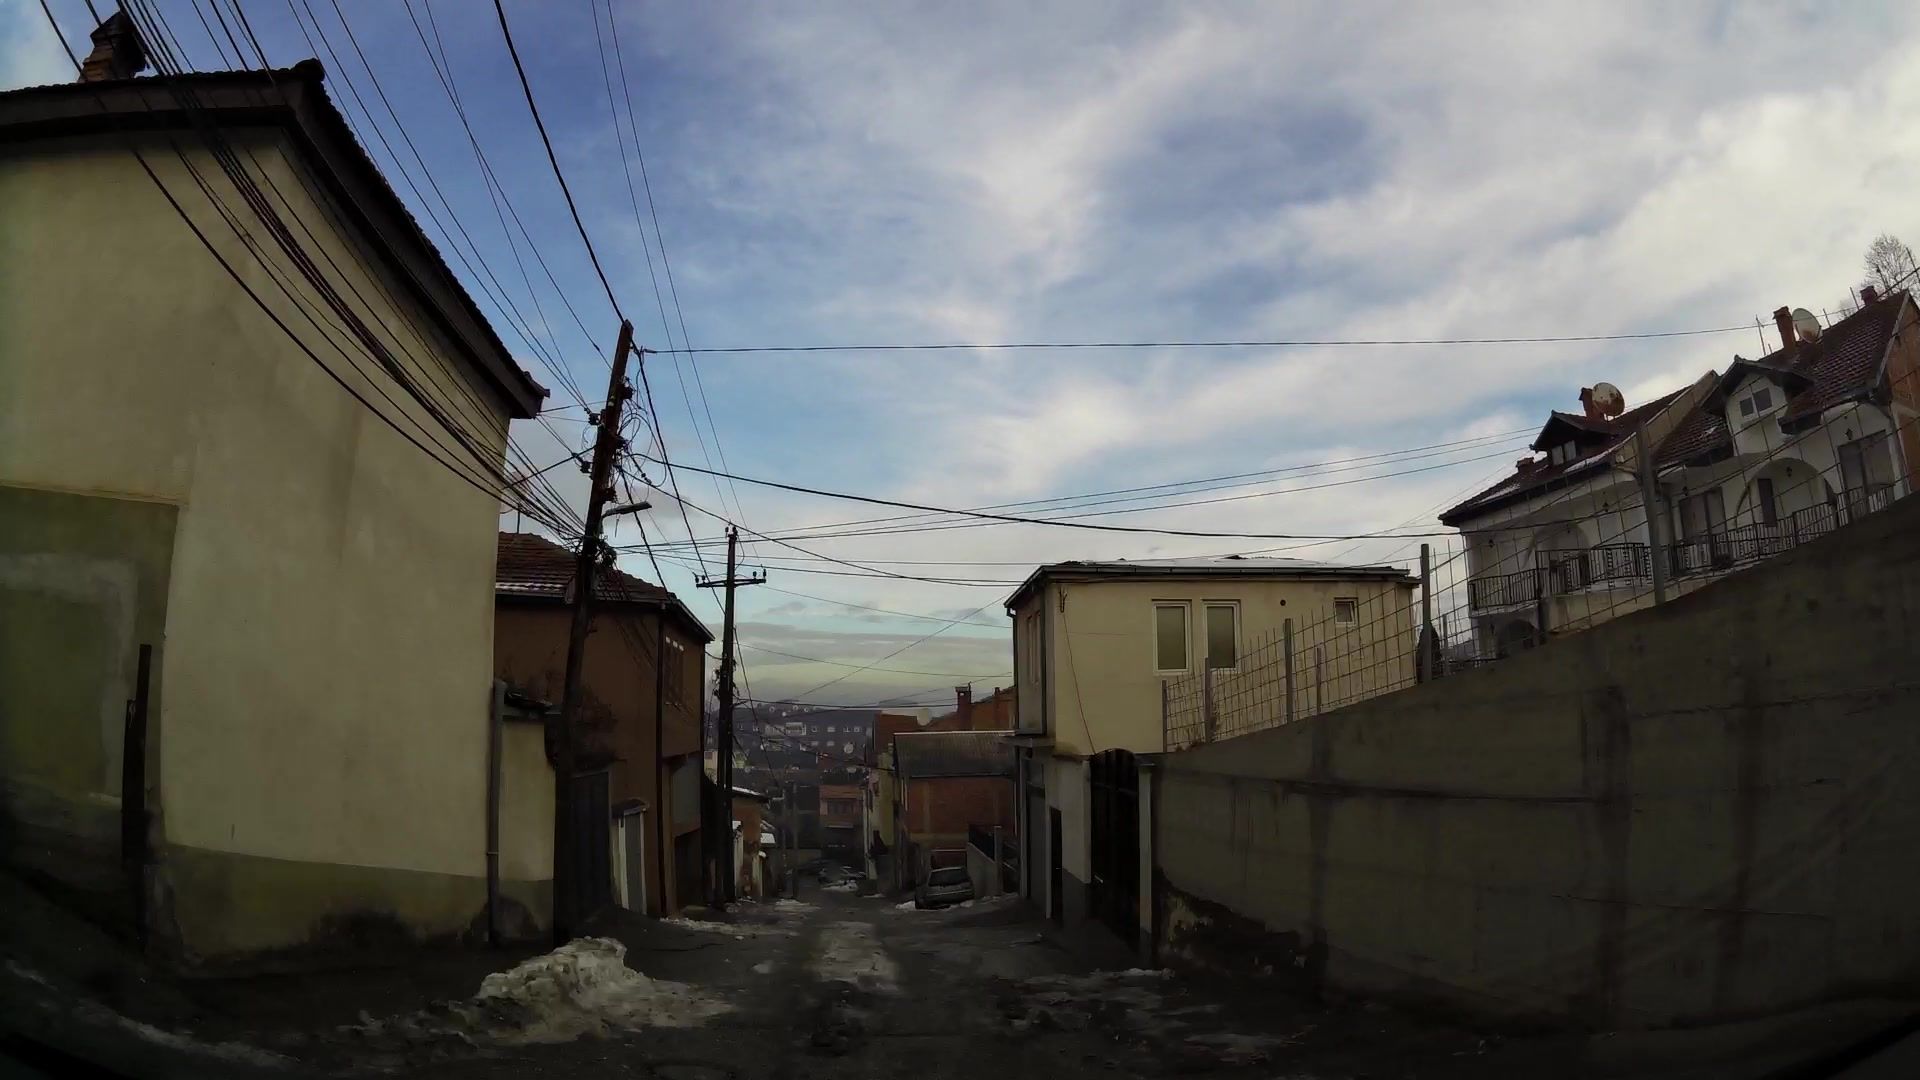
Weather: snowy
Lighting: day
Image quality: good
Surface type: driving surface
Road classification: residential
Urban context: urban centre
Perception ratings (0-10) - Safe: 2.39, Lively: 3.62, Beautiful: 3.28, Boring: 4.24, Depressing: 4.09, Wealthy: 0.6